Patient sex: M
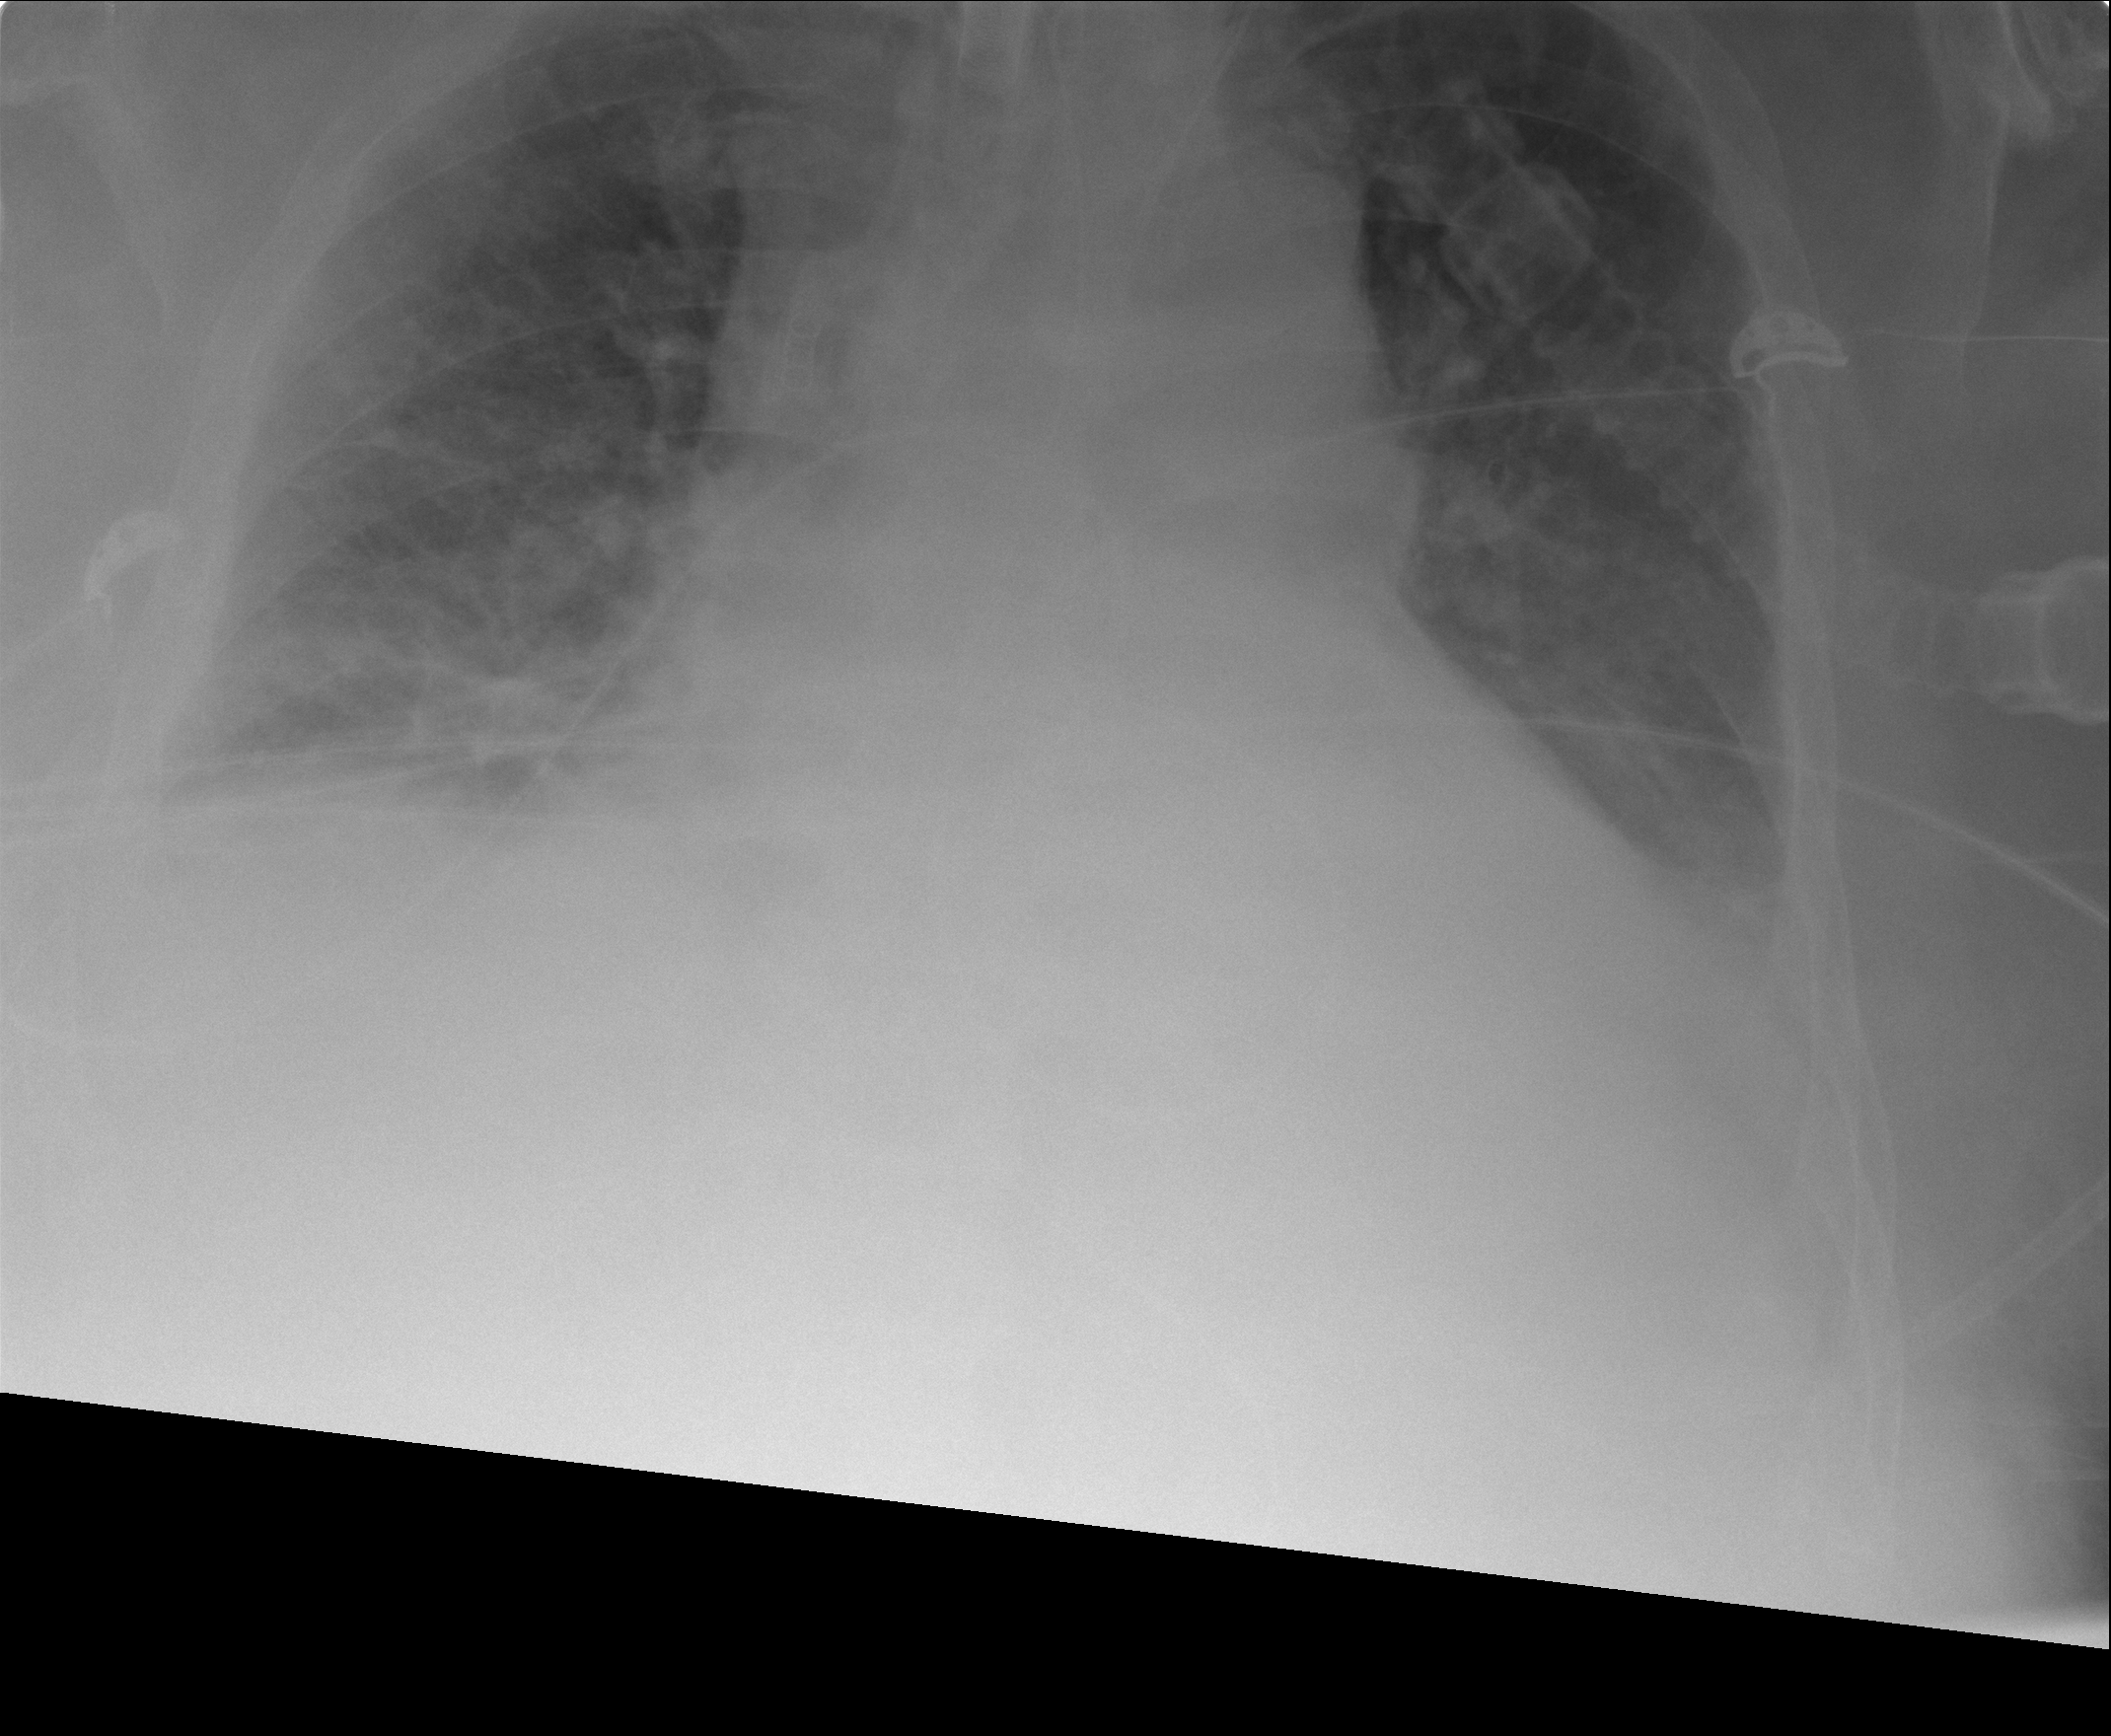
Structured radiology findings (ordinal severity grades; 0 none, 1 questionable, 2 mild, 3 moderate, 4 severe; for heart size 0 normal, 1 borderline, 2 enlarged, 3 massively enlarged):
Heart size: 2
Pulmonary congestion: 3
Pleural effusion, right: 2
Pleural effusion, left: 2
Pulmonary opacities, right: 3
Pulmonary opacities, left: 2
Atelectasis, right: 2
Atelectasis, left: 2